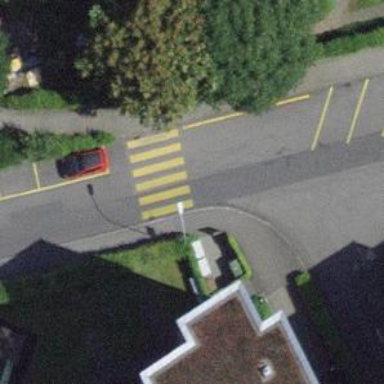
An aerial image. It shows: Kerb serving as barrier.